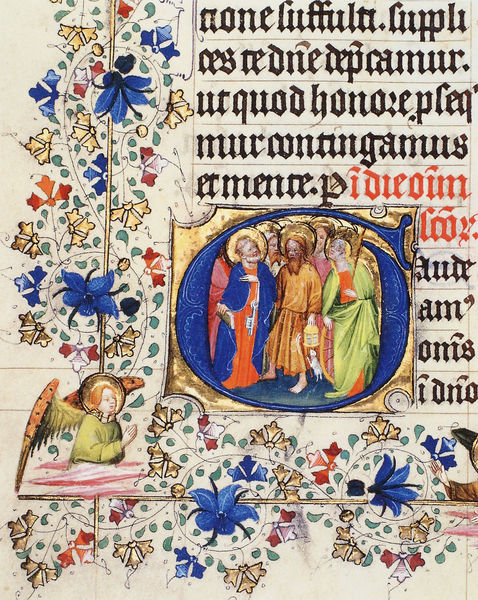
Titel: Hoya - Missale
Künstler: Meister des Zweder van Culemborg
Standort: Herstellungsort: Utrecht (EU - NL)
Institution: Münster, Universitäts- und Landesbibliothek
Schlagwörter: blau, blätter, flügel, himmel, grün, menschen, blume, blumen, bunt, hell, laterne, weiss, blüte, blüten, rot, ornament, blond, bibel, rahmen, tod, tot, kirche, gold, blatt, engel, ranken, schrift, papier, farben, farbe, verzierung, lamm, buch, kloster, seite, illustration, text, buchstabe, beten, buchseite, schein, heiligenschein, jesus, mittelalter, mönche, heilige, schlüssel, enzian, jünger, heilig, petrus, handschrift, latein, heiligenscheine, buchmalerei, inkunabel, altertum, himmlisch, himmelspforte, himmelstor, illumination, g